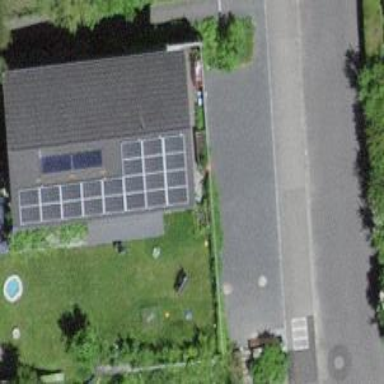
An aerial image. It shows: Garage.